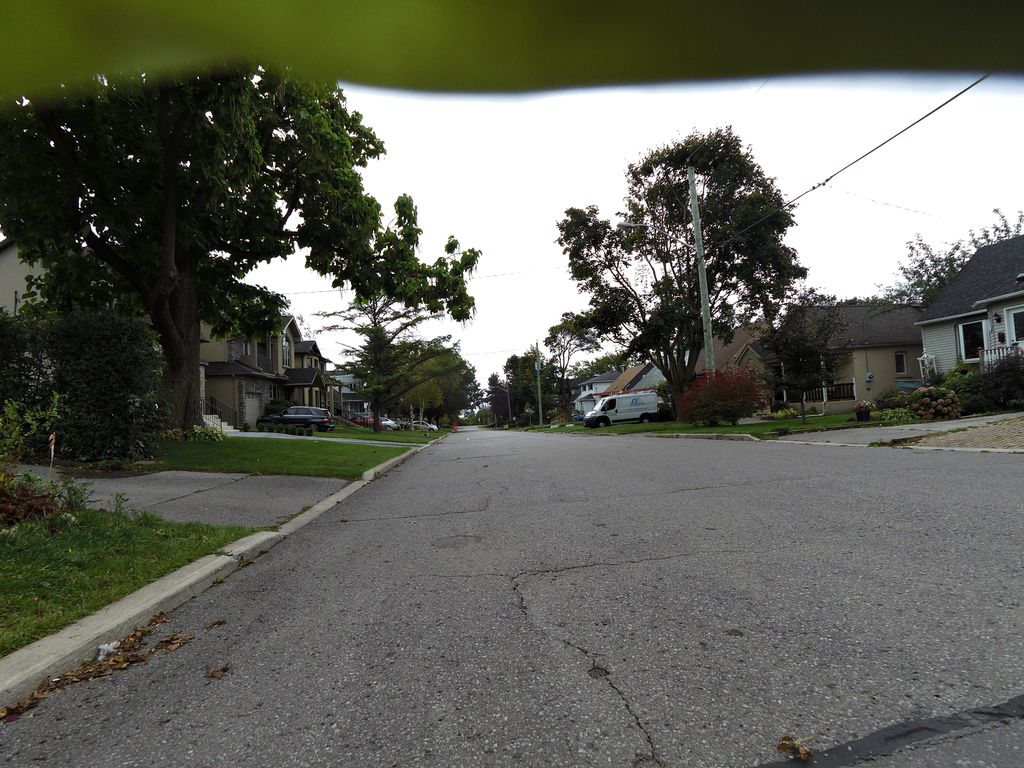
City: toronto